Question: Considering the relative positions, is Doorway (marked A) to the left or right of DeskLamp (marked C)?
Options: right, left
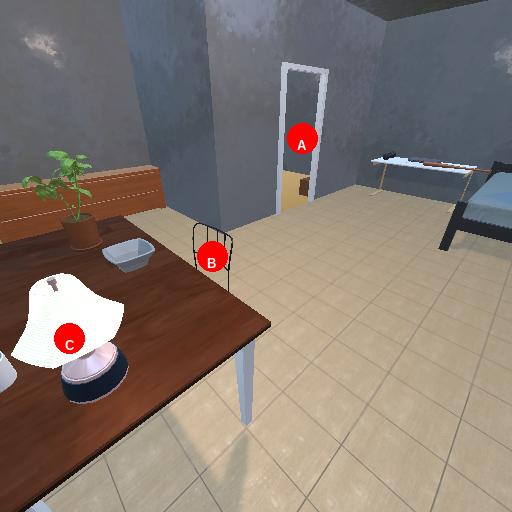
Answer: right